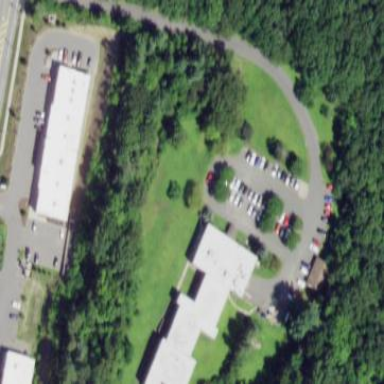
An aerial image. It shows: Clinic building.